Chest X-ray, PA view. Patient: 60 years old, sex M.
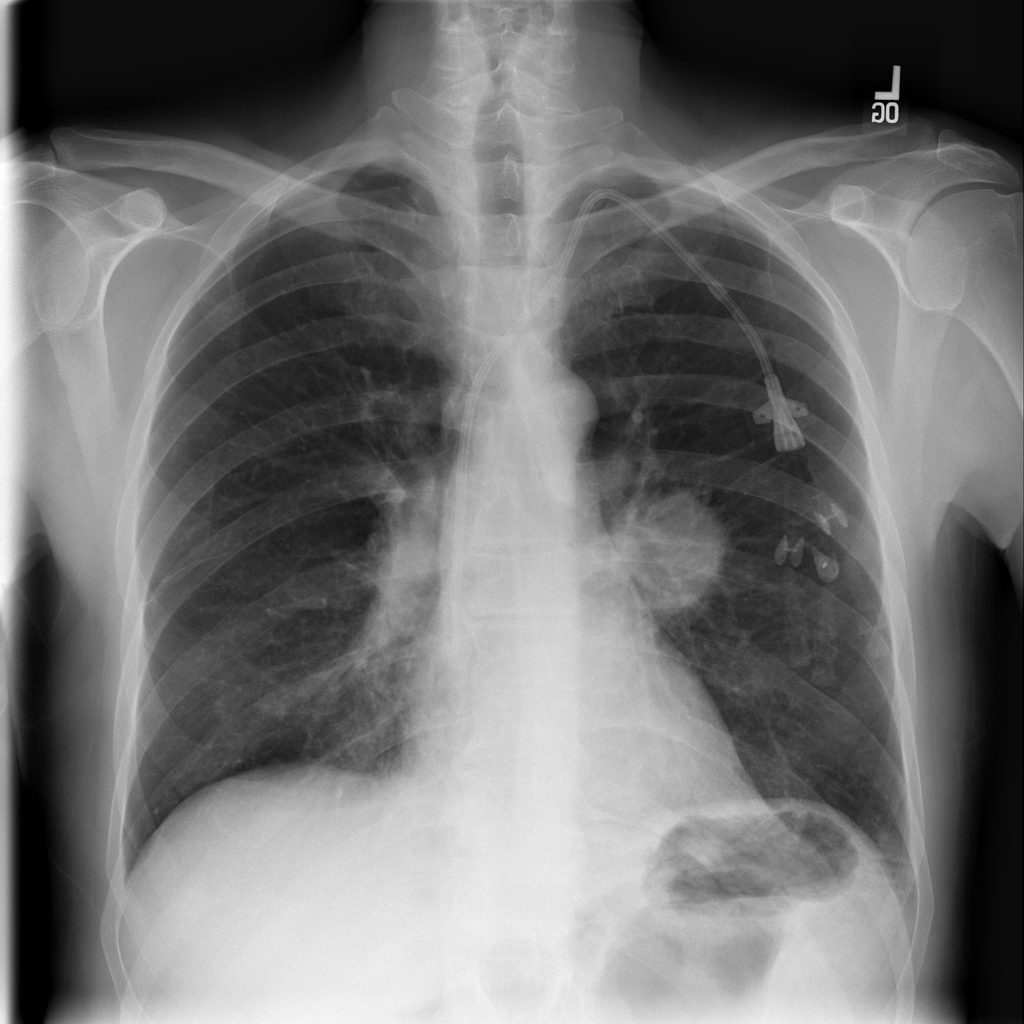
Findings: Infiltration